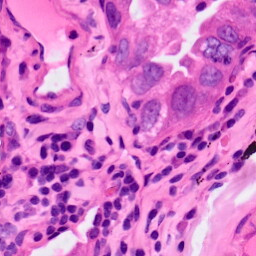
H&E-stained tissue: Lung